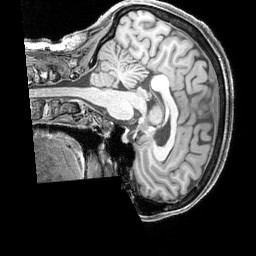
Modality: T1w
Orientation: sagittal
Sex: female
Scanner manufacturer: siemens
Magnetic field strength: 3 T
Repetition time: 2.3 s
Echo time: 0.00226 s